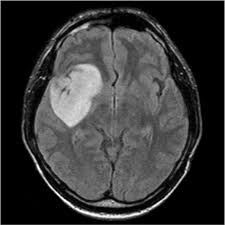
Label: meningioma